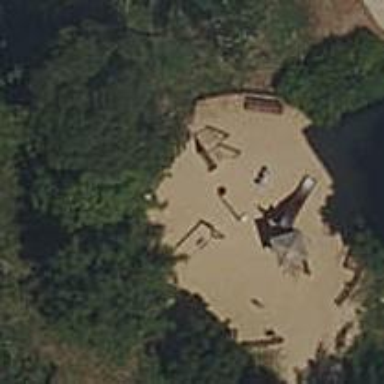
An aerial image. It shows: Playground area for leisure activities on the land.